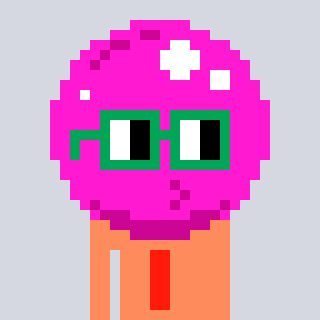
a pixel art character with square green glasses, a bubblegum-shaped head and a peachy-colored body on a cool background